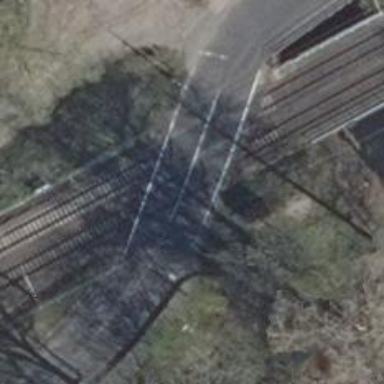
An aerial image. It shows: Level crossing with light signals and saltire markings.